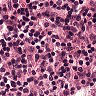
Metastatic tissue present: no